Question: - - 'listview_array[]'
'''
package com.steph.listview;
import android.app.Activity;
import android.content.Context;
import android.content.Intent;
import android.os.Bundle;
import android.view.View;
import android.widget.AdapterView;
import android.widget.AdapterView.OnItemClickListener;
import android.widget.ArrayAdapter;
import android.widget.ListView;
public class ListActivity extends Activity {
private ListView lv;
private String listview_array[] = { "Test", "Category1", "Category2", "Category3"};
public void onCreate(Bundle icicle)
{
super.onCreate(icicle);
setContentView(R.layout.list1);
lv = (ListView) findViewById(R.id.listview);
lv.setAdapter(new ArrayAdapter<String>(this,
android.R.layout.simple_list_item_1, listview_array));
lv.setTextFilterEnabled(true);
lv.setOnItemClickListener(new OnItemClickListener() {
@Override
public void onItemClick(AdapterView<?> parent, View view,
int position, long id) {
}
});
}
}
'''
'''
<?xml version="1.0" encoding="utf-8"?>
<LinearLayout xmlns:android="http://schemas.android.com/apk/res/android"
android:id="@+id/LinearLayout01"
android:layout_width="fill_parent"
android:layout_height="fill_parent" >
<ListView
android:id="@+id/listview"
android:layout_width="wrap_content"
android:layout_height="wrap_content" />
</LinearLayout>
'''

- My problem is if I click the 'Test' in ListView.Following names have to shown in the new ListView: Test1,Test2 and Test3.- Then If I click the 'Category1' in ListView.Following names have to shown in the new ListView: Video1,Video2 and Video3.- Then If I click the 'Category2' in ListView.Following names have to
shown in the new ListView: Audio1,Audio2 and Audio3.- I doesn't know what to do.I can create an another three seperate
Classes for Test,Category1 and Category2.And then I need to use
intent.- But my problem is how can I do it in single class.Help me if you have any suggestion.Thank You.
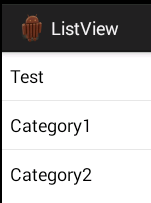
Answer: Altough i have no idea why you want to load a of this activity when you could , here's a working example of what you want:
'''
package com.steph.listview;
import android.content.Intent;
import android.os.Bundle;
import android.app.Activity;
import android.view.View;
import android.widget.AdapterView;
import android.widget.ArrayAdapter;
import android.widget.ListView;
/**
* Created by Simon on 14.7.7.
*/
public class ListActivity extends Activity {
private ListView lv;
private String[] groupArray = {"Category1", "Category2", "Category3"};
private String[][] childArray = {{"Test1", "Test2", "Test3"},
{"Video1", "Video2", "Video3"}, {"Audio1", "Audio2", "Audio3"}};
public void onCreate(Bundle icicle) {
super.onCreate(icicle);
setContentView(R.layout.list1);
lv = (ListView) findViewById(R.id.listview);
String[] data = getIntent().getStringArrayExtra("strArray");
AdapterView.OnItemClickListener clickListener = null;
// If no data received means this is the first activity
if (data == null) {
data = groupArray;
clickListener = new AdapterView.OnItemClickListener() {
@Override
public void onItemClick(AdapterView<?> parent, View view,
int position, long id) {
Intent intent = new Intent(ListActivity.this, ListActivity.class);
intent.putExtra("strArray", childArray[position]);
startActivity(intent);
}
};
}
ArrayAdapter adapter = new ArrayAdapter<String>(this,
android.R.layout.simple_list_item_1, data);
lv.setAdapter(adapter);
lv.setTextFilterEnabled(true);
lv.setOnItemClickListener(clickListener);
}
}
'''